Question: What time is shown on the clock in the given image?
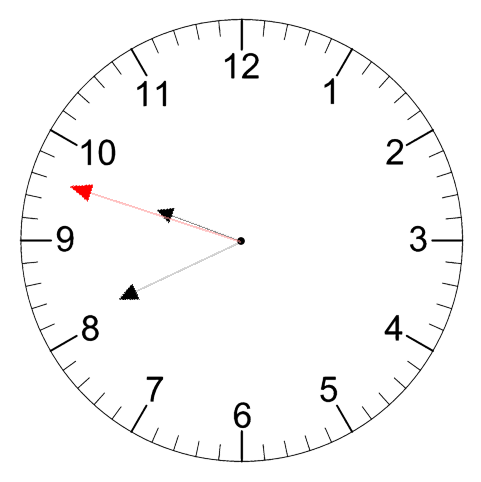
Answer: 09:40:48